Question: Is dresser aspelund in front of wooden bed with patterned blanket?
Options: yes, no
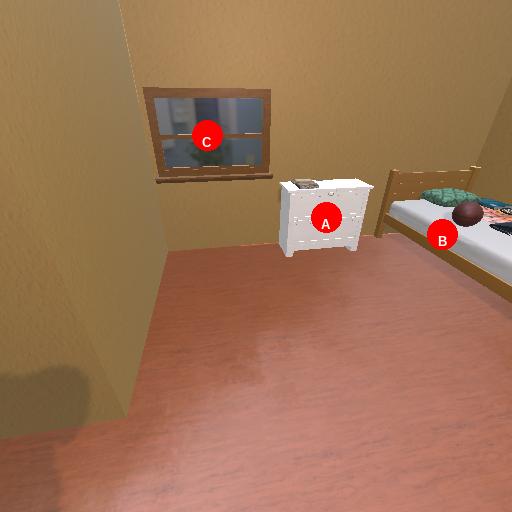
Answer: yes